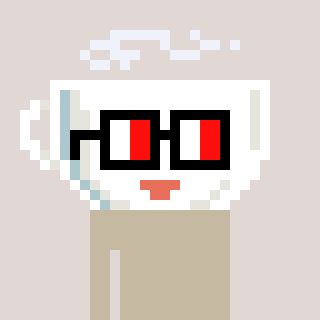
a pixel art character with square glasses with black frames and red eyes, a mug-shaped head and a gunk-colored body on a warm background